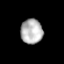
Tissue: prostate
Cell type: T cells
Senescence score: 0.3405
Nuclear area (px): 534
Mean DAPI intensity: 180.627